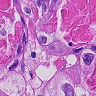
Metastatic tissue present: yes